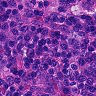
Metastatic tissue present: no